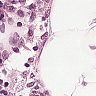
Metastatic tissue present: no